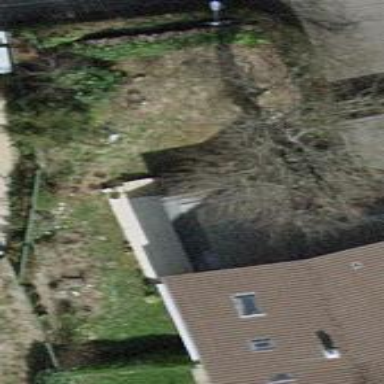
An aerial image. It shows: Garden enclosed by fence.